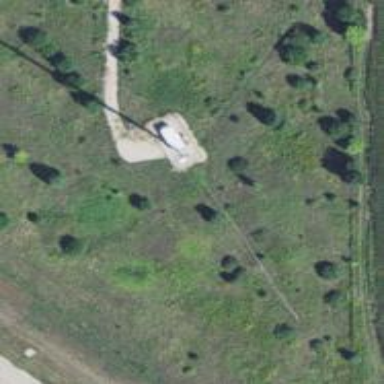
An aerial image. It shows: Man-made mast used for communication purposes.